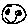
Label: smiley face